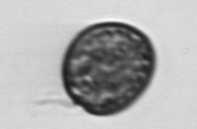
Label: Prorocentrum